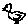
Label: bird